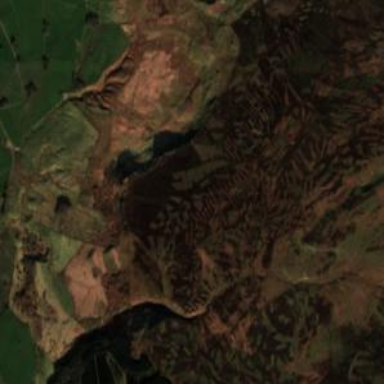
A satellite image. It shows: Landscape featuring fell.